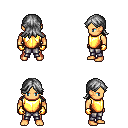
a pixel art fantasy rpg character, male body template, human, tanned skin, gold chest armor, metal pants, gray loose hair, gold gloves, four views (front, back, left, right), 2x2 character sprite sheet, small pixel art, hard edges, no anti-aliasing